Question: I'm trying to put 2 Tkinter programs together. One gets all occurrences of each letter from a user-inputted URL and displays the count for each letter in a textbox. The other is a 'turtle' module that creates a histogram. I would like to have occurrences of each letter be displayed as a histogram, with labels of the letters on the x-axis.
This is the code I have for both:
'''
from tkinter import *
import tkinter.messagebox
import urllib.request
import turtle
counts = 0
def main():
analyzeFile(url.get())
list = [counts]
drawHistogram(list)
def analyzeFile(url):
try:
infile = urllib.request.urlopen(url)
s = str(infile.read().decode()) # Read the content as string from the URL
counts = countLetters(s.lower())
infile.close() # Close file
except ValueError:
tkinter.messagebox.showwarning("Analyze URL",
"URL " + url + " does not exist")
def countLetters(s):
counts = 26 * [0] # Create and initialize counts
for ch in s:
if ch.isalpha():
counts[ord(ch) - ord('a')] += 1
return counts
def drawHistogram(list):
WIDTH = 400
HEIGHT = 300
raw_turtle.penup()
raw_turtle.goto(-WIDTH / 2, -HEIGHT / 2)
raw_turtle.pendown()
raw_turtle.forward(WIDTH)
widthOfBar = WIDTH / len(list)
for i in range(len(list)):
height = list[i] * HEIGHT / max(list)
drawABar(-WIDTH / 2 + i * widthOfBar,
-HEIGHT / 2, widthOfBar, height)
raw_turtle.hideturtle()
def drawABar(i, j, widthOfBar, height):
raw_turtle.penup()
raw_turtle.goto(i, j)
raw_turtle.setheading(90)
raw_turtle.pendown()
raw_turtle.forward(height)
raw_turtle.right(90)
raw_turtle.forward(widthOfBar)
raw_turtle.right(90)
raw_turtle.forward(height)
window = Tk()
window.title("Occurrence of Letters in a Histogram from URL")
frame1 = Frame(window)
frame1.pack()
scrollbar = Scrollbar(frame1)
scrollbar.pack(side = RIGHT, fill = Y)
canvas = tkinter.Canvas(frame1, width=450, height=450)
raw_turtle = turtle.RawTurtle(canvas)
scrollbar.config(command = canvas.yview)
canvas.config( yscrollcommand=scrollbar.set)
canvas.pack()
frame2 = Frame(window)
frame2.pack()
Label(frame2, text = "Enter a URL: ").pack(side = LEFT)
url = StringVar()
Entry(frame2, width = 50, textvariable = url).pack(side = LEFT)
Button(frame2, text = "Show Result", command = main).pack(side = LEFT)
window.mainloop()
'''
Starting from 'def main():' is the histogram part. How do I combine these so that the histogram shows up in place of the textbox? Thanks in advance for any input!
Edit:

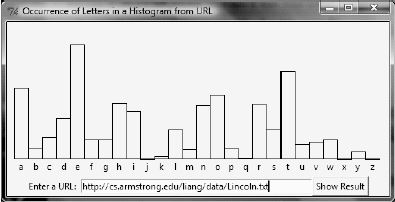
Answer: You can use 'RawTurtle' (see <URL>. So, define 'raw_turtle' in your code:
'''
canvas = tkinter.Canvas(frame1, width=450, height=450)
raw_turtle = turtle.RawTurtle(canvas)
'''
and use it for histogram. Full code will look like this:
'''
from tkinter import *
import tkinter.messagebox
import urllib.request
import turtle
def main():
counts = analyzeFile(url.get())
drawHistogram(counts)
def analyzeFile(url):
try:
infile = urllib.request.urlopen(url)
s = str(infile.read().decode()) # Read the content as string from the URL
counts = countLetters(s.lower())
infile.close() # Close file
except ValueError:
tkinter.messagebox.showwarning("Analyze URL",
"URL " + url + " does not exist")
return counts
def countLetters(s):
counts = 26 * [0] # Create and initialize counts
for ch in s:
if ch.isalpha():
counts[ord(ch) - ord('a')] += 1
return counts
def drawHistogram(list):
WIDTH = 400
HEIGHT = 300
raw_turtle.penup()
raw_turtle.goto(-WIDTH / 2, -HEIGHT / 2)
raw_turtle.pendown()
raw_turtle.forward(WIDTH)
widthOfBar = WIDTH / len(list)
for i in range(len(list)):
height = list[i] * HEIGHT / max(list)
drawABar(-WIDTH / 2 + i * widthOfBar,
-HEIGHT / 2, widthOfBar, height, letter_number=i)
raw_turtle.hideturtle()
def drawABar(i, j, widthOfBar, height, letter_number):
alf='abcdefghijklmnopqrstuvwxyz'
raw_turtle.penup()
raw_turtle.goto(i+2, j-20)
#sign letter on histogram
raw_turtle.write(alf[letter_number])
raw_turtle.goto(i, j)
raw_turtle.setheading(90)
raw_turtle.pendown()
raw_turtle.forward(height)
raw_turtle.right(90)
raw_turtle.forward(widthOfBar)
raw_turtle.right(90)
raw_turtle.forward(height)
window = Tk()
window.title("Occurrence of Letters in a Histogram from URL")
frame1 = Frame(window)
frame1.pack()
scrollbar = Scrollbar(frame1)
scrollbar.pack(side = RIGHT, fill = Y)
canvas = tkinter.Canvas(frame1, width=450, height=450)
raw_turtle = turtle.RawTurtle(canvas)
scrollbar.config(command = canvas.yview)
canvas.config( yscrollcommand=scrollbar.set)
canvas.pack()
frame2 = Frame(window)
frame2.pack()
Label(frame2, text = "Enter a URL: ").pack(side = LEFT)
url = StringVar()
Entry(frame2, width = 50, textvariable = url).pack(side = LEFT)
Button(frame2, text = "Show Result", command = main).pack(side = LEFT)
window.mainloop()
'''
<URL> topic about using scrollbars on a canvas also may be useful.
When I run the above code, I see this: